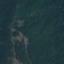
Land use / land cover class: Forest